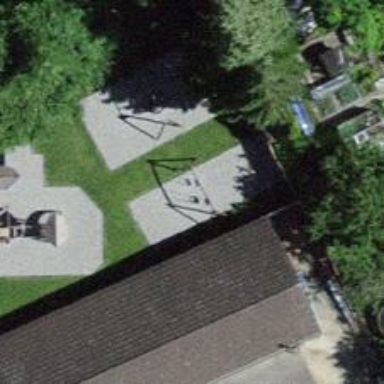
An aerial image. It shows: Playground with swings.